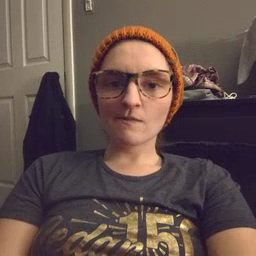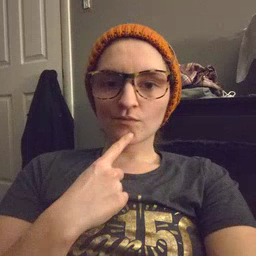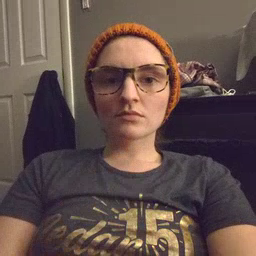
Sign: chin